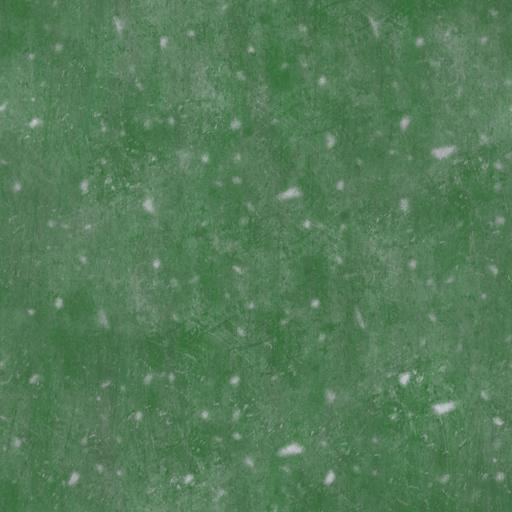
Tags: green paint painted plaster scratched scratches wall